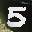
Label: 5